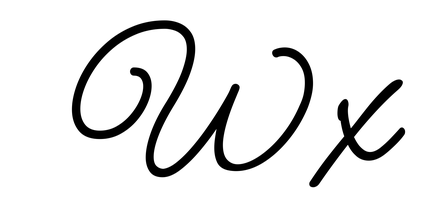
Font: MeowScript-Regular